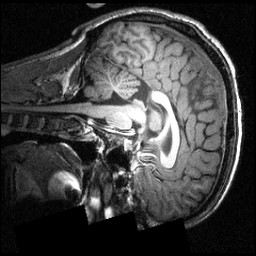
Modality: T1w
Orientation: sagittal
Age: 21
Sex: male
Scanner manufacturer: siemens
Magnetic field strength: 3.951 T
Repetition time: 1.5 s
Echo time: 0.00335 s